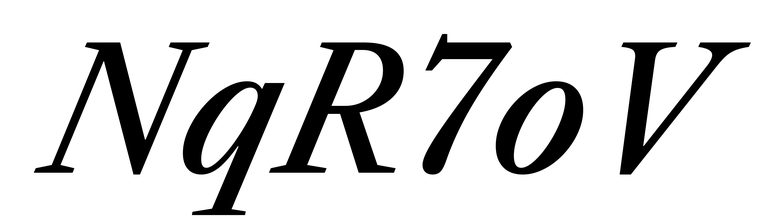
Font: LibreCaslonText-Italic_Medium_Italic